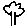
Label: tree